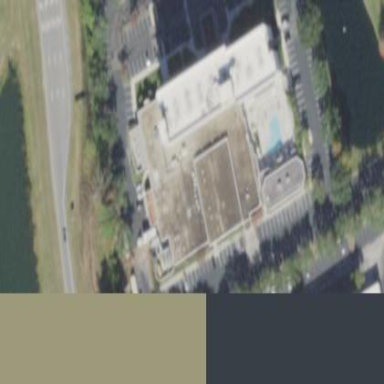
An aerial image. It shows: Hotel building.